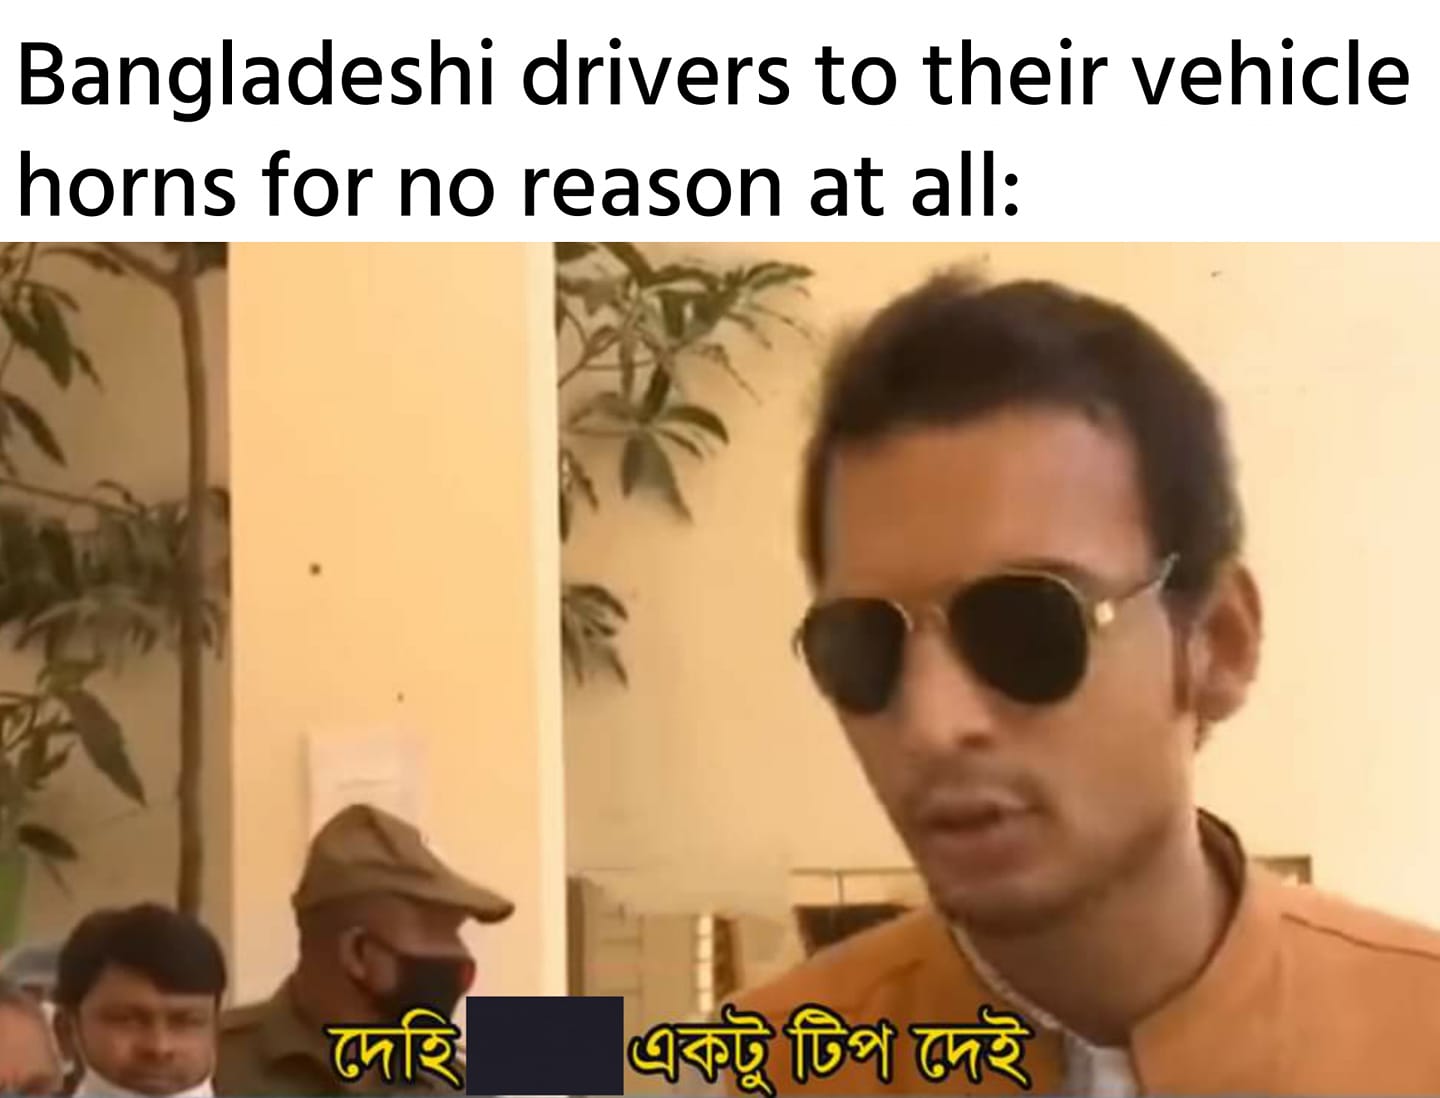
Caption: Bangladeshi drivers to their vehicle horns for no reason at all:    দেহি একটু টিপ দেই
Label: non-hate